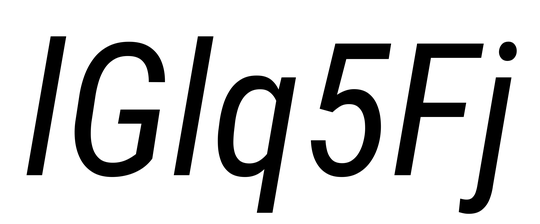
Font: Roboto-Italic_Condensed_Italic